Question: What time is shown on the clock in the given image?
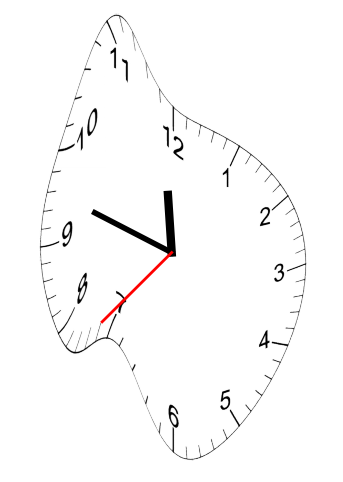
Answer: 11:47:37